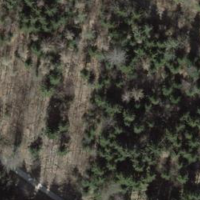
EUNIS habitat code: 44
Species observed at this site:
Petasites albus